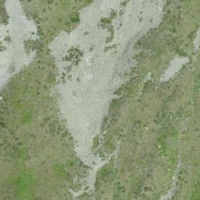
EUNIS habitat code: 31
Species observed at this site:
Prunella collaris
Phoenicurus ochruros
Anthus spinoletta